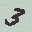
Label: 3